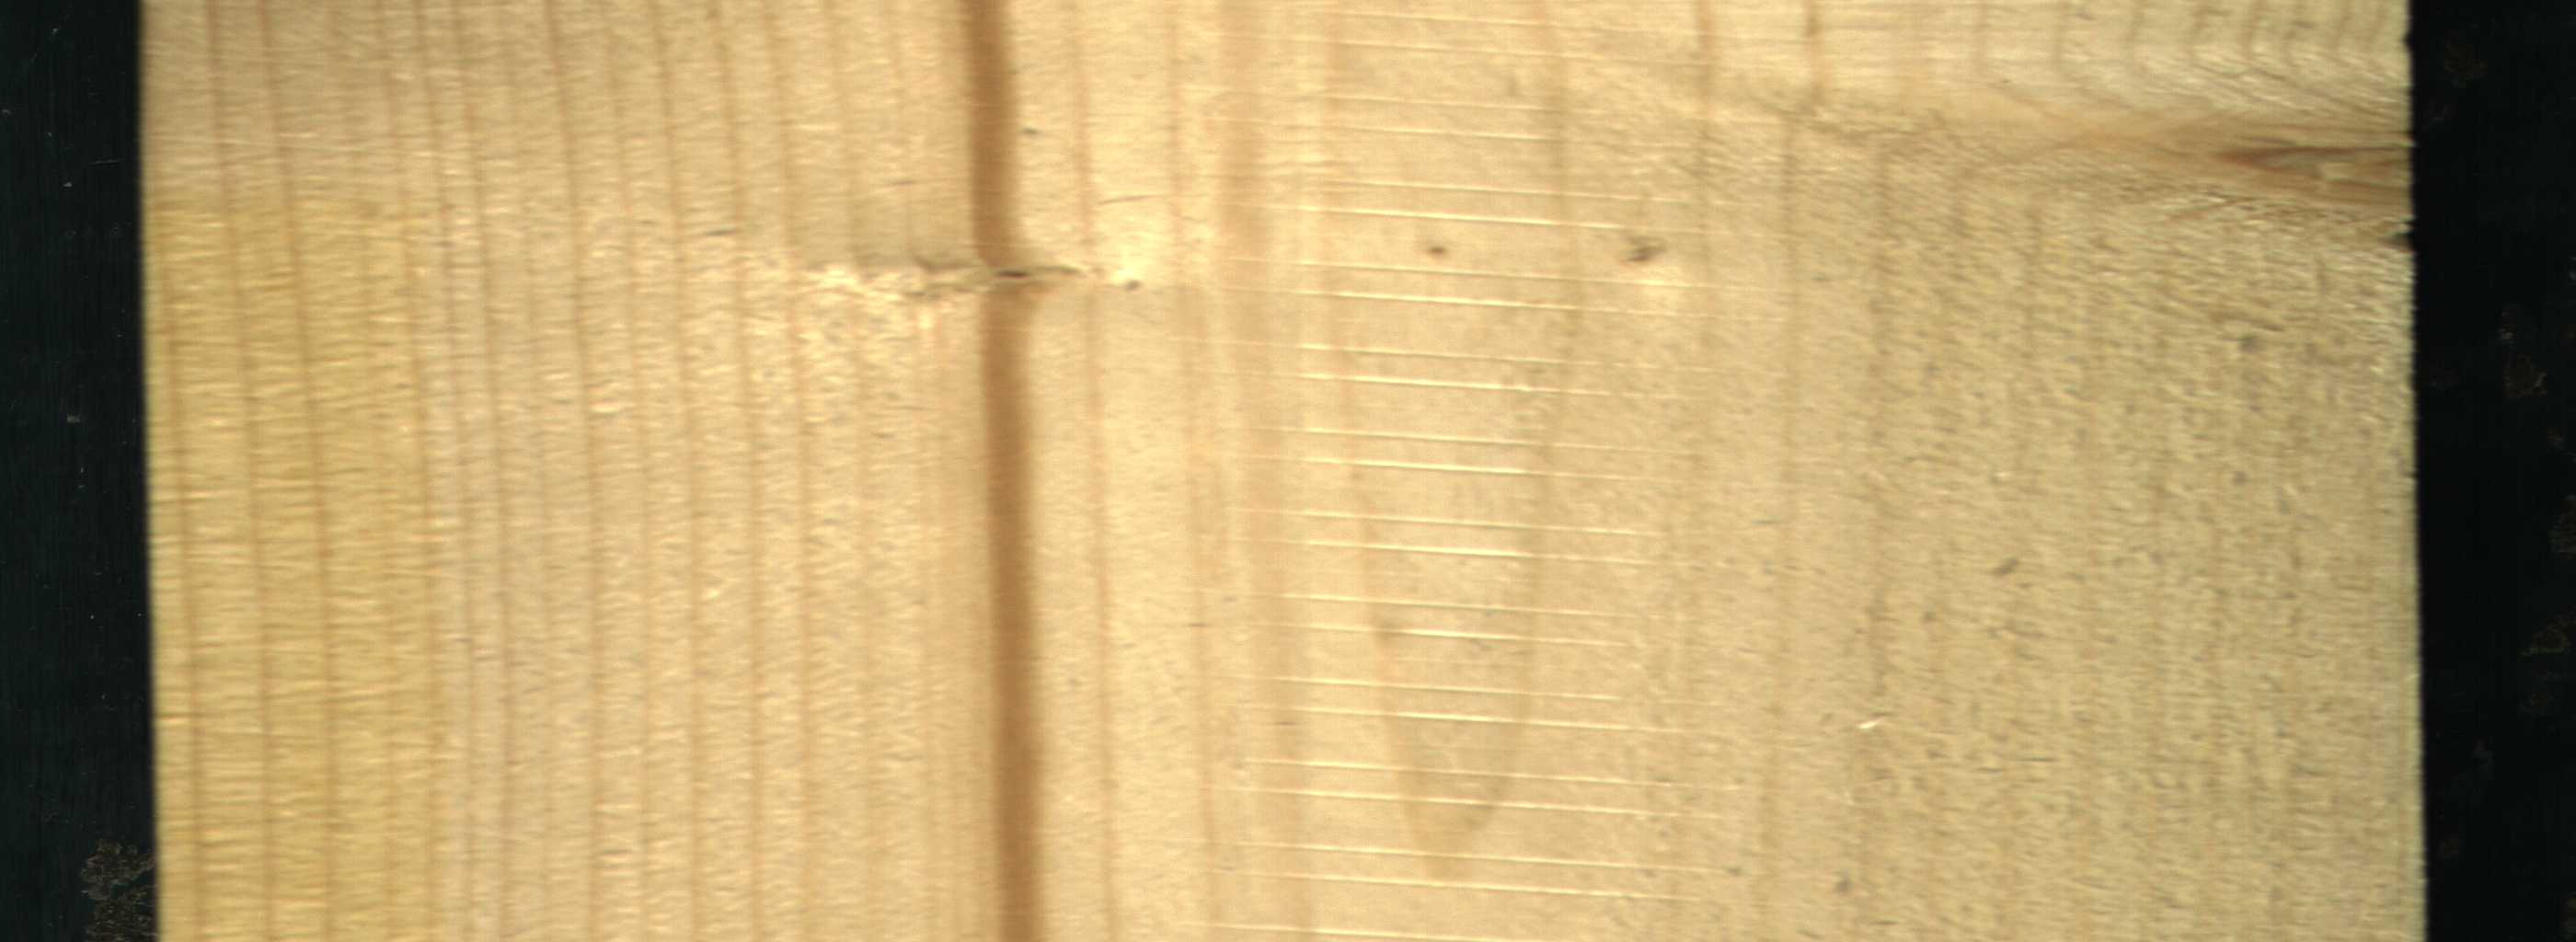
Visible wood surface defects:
Quartzity
Live_Knot
Live_Knot